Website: macys
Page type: customer-info-address
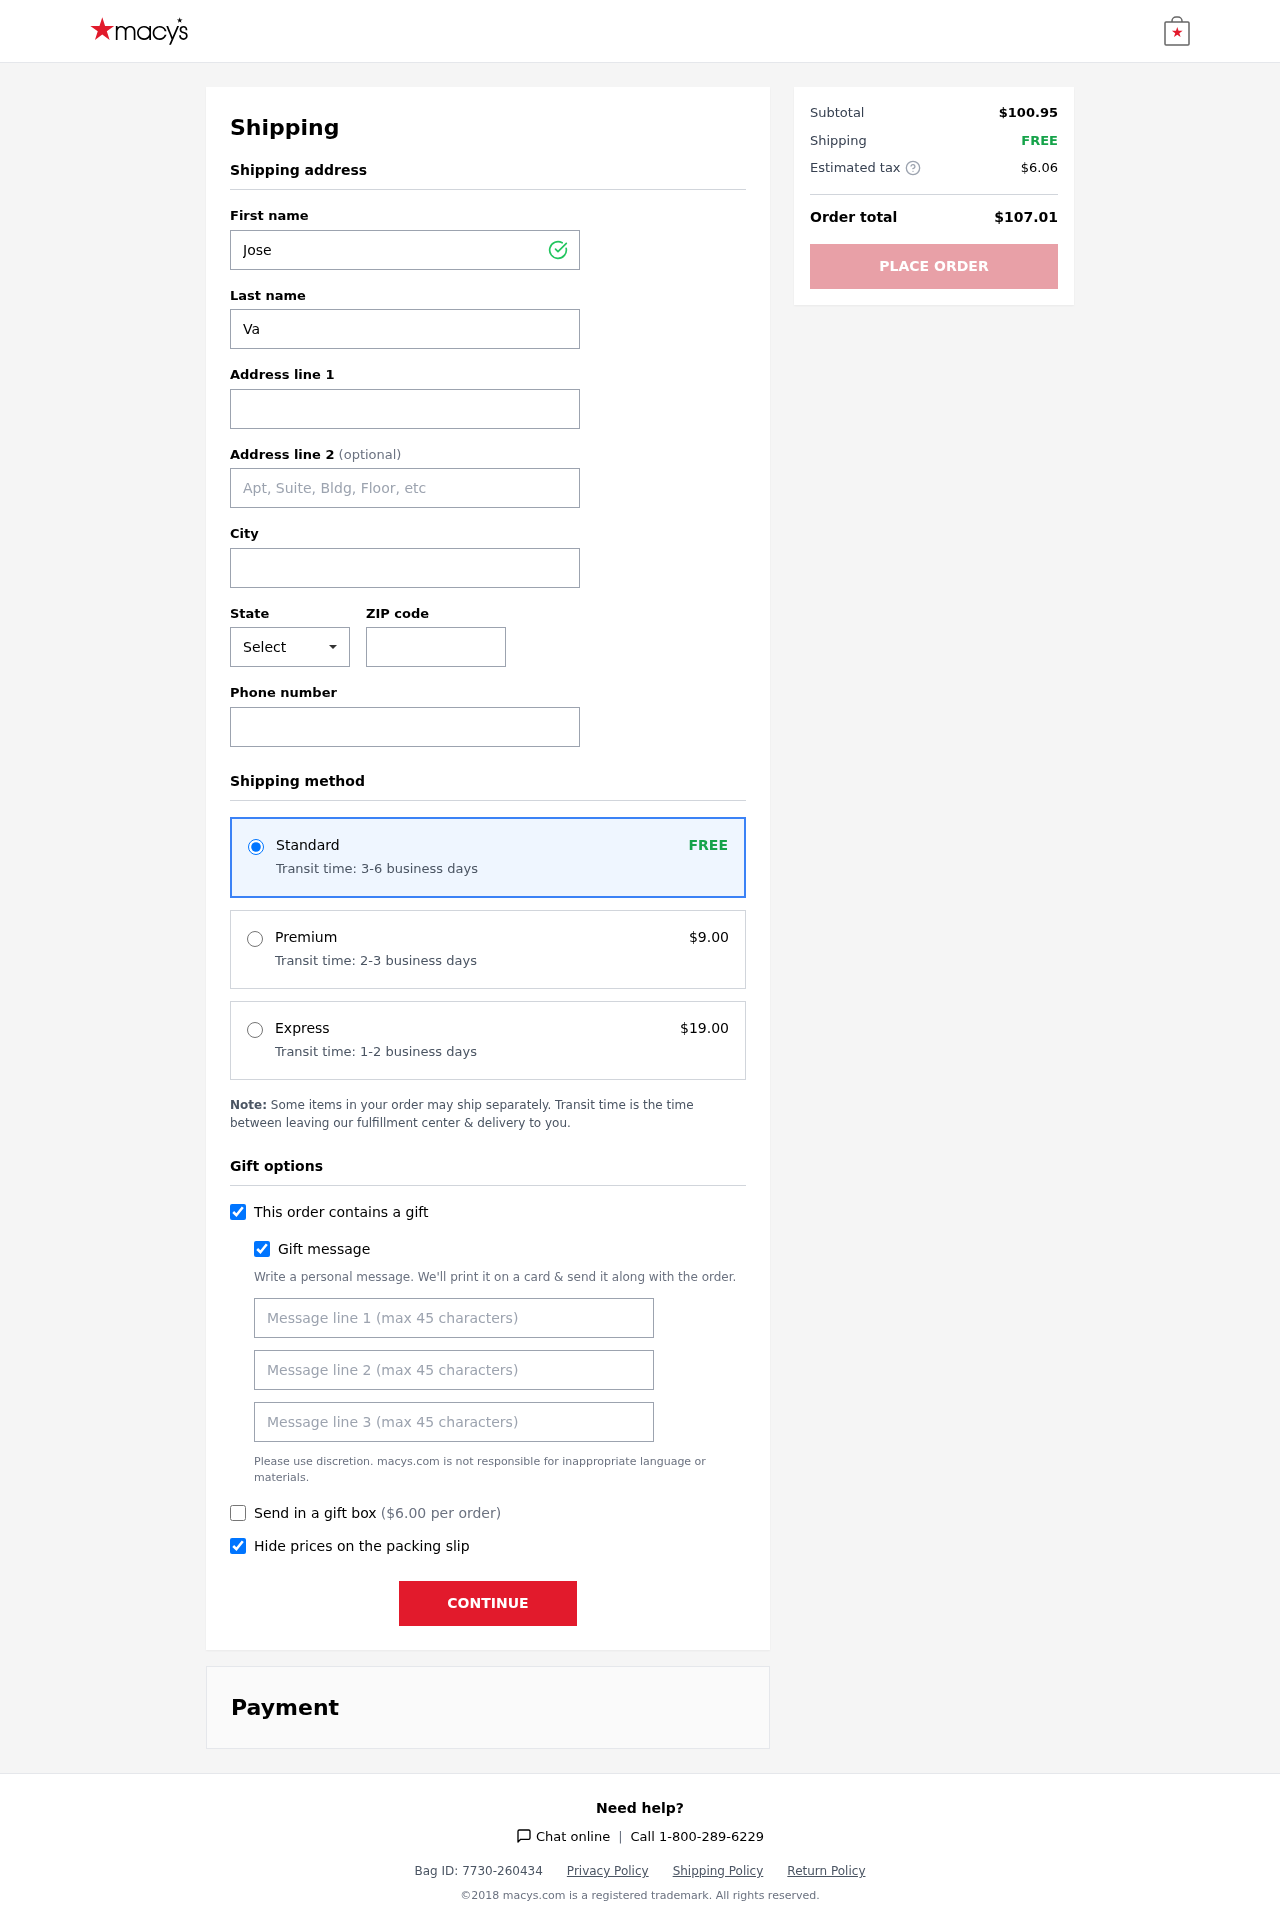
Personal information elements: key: PII_CITY
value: Michelleland
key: PII_FIRSTNAME
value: Jose
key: PII_GIFT_MESSAGE
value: Hey Tracy, I thought you’d love these cozy sheets to add a touch of elegance to your space. Wishing you restful nights and sweet dreams in your new home! Enjoy!  Jose
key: PII_LASTNAME
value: Vazquez
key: PII_PHONE
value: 9443882607
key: PII_POSTCODE
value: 15691
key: PII_STATE_ABBR
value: FM
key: PII_STREET
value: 725 Heather Vista
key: PII_STREET2
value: Suite 107
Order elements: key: ORDER_SHIPPING_STANDARD
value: FREE
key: ORDER_SHIPPING_STANDARD_TIME
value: Transit time: 3-6 business days
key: ORDER_SHIPPING_PREMIUM
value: $9.00
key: ORDER_SHIPPING_PREMIUM_TIME
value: Transit time: 2-3 business days
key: ORDER_SHIPPING_EXPRESS
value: $19.00
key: ORDER_SHIPPING_EXPRESS_TIME
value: Transit time: 1-2 business days
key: ORDER_GIFT_BOX_FEE
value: $6.00
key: ORDER_SUBTOTAL
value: $100.95
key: ORDER_SHIPPING_COST
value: FREE
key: ORDER_TAX
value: $6.06
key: ORDER_TOTAL
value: $107.01